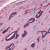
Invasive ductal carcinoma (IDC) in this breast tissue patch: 1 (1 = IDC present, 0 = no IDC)